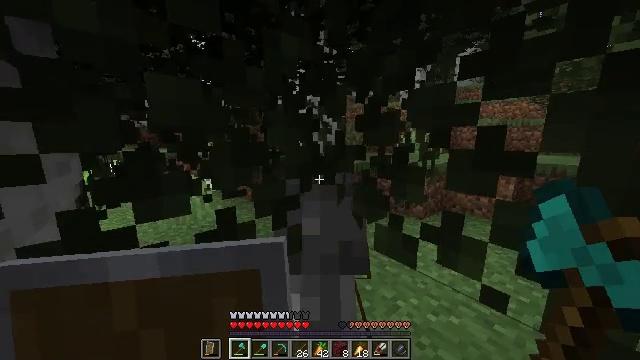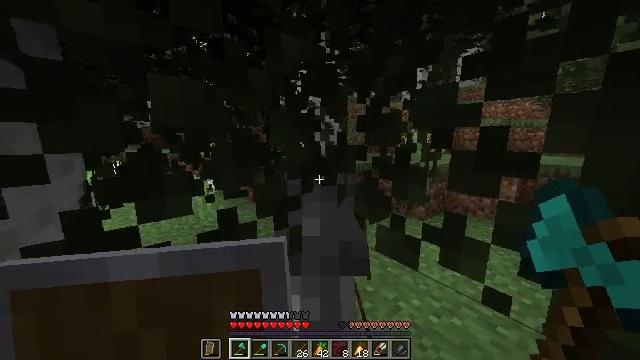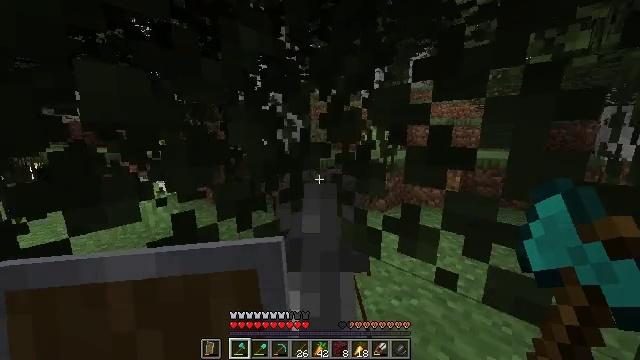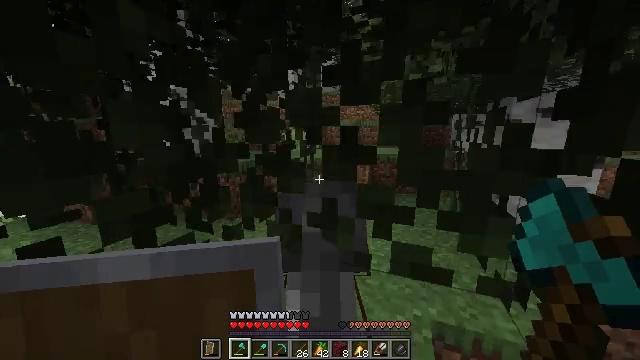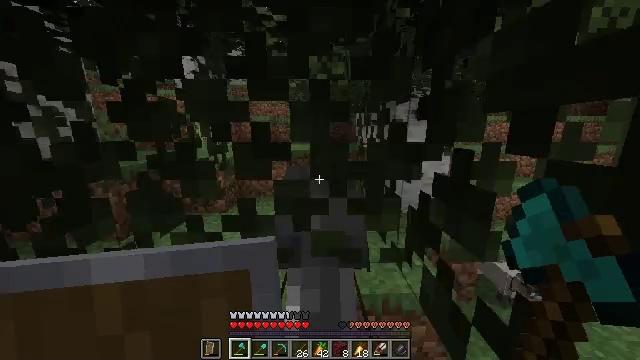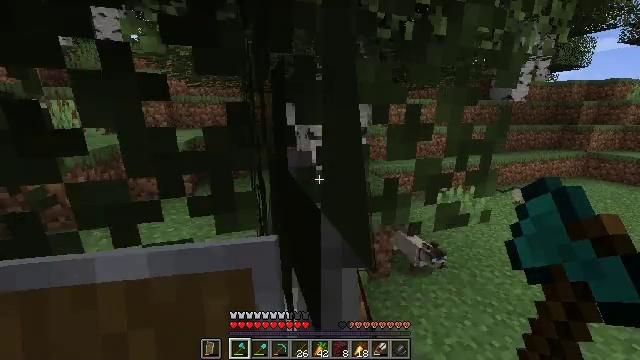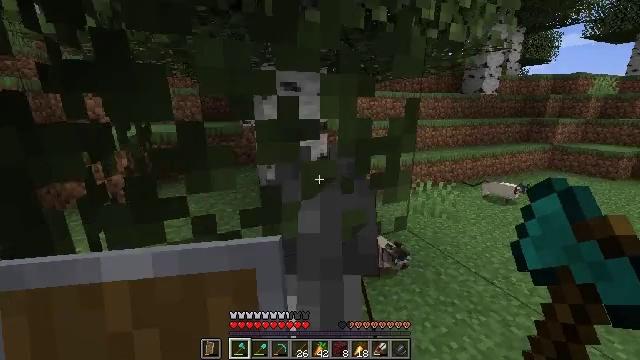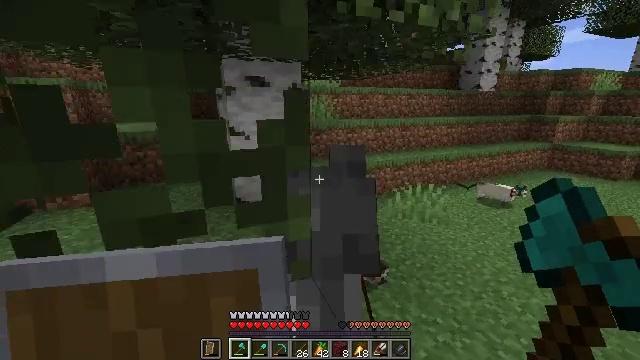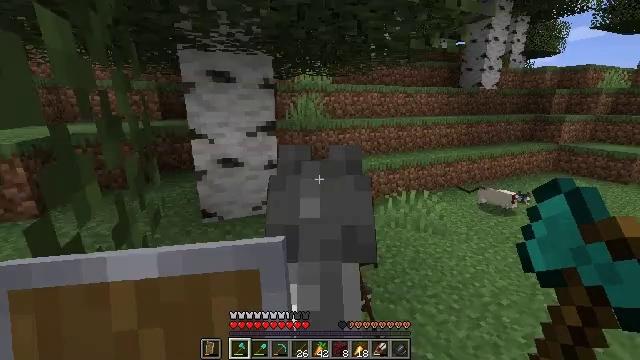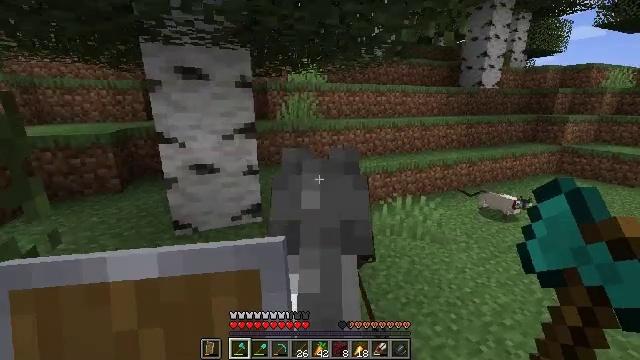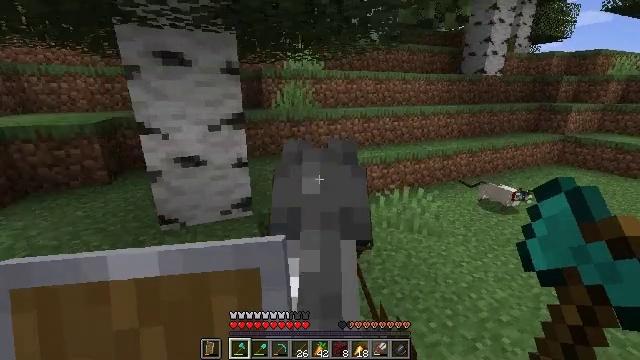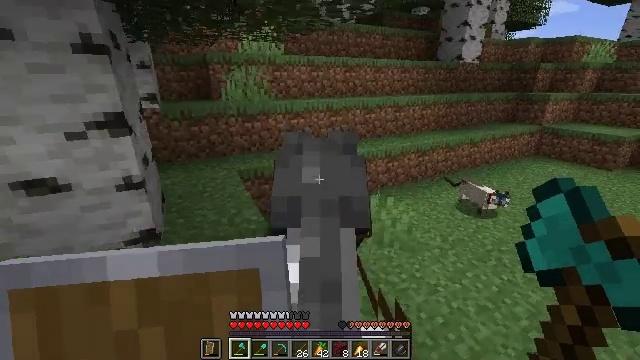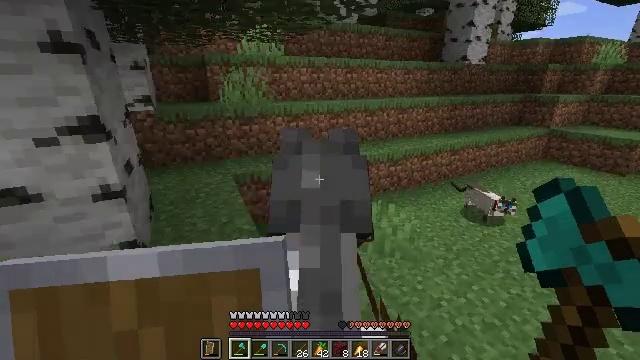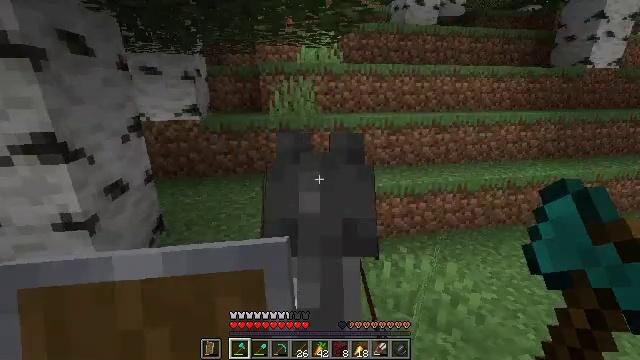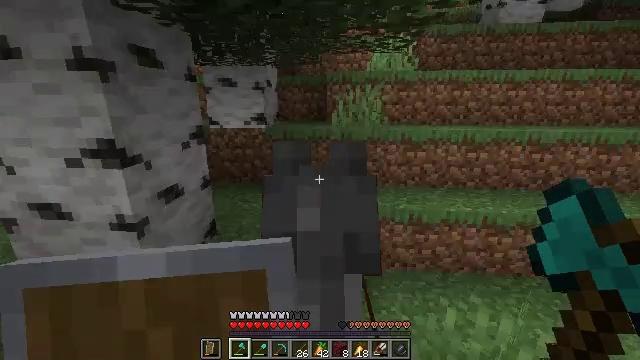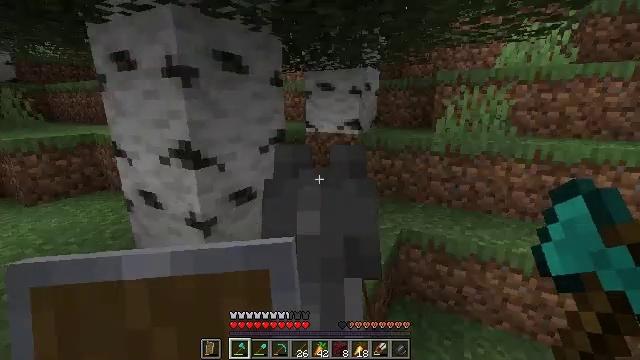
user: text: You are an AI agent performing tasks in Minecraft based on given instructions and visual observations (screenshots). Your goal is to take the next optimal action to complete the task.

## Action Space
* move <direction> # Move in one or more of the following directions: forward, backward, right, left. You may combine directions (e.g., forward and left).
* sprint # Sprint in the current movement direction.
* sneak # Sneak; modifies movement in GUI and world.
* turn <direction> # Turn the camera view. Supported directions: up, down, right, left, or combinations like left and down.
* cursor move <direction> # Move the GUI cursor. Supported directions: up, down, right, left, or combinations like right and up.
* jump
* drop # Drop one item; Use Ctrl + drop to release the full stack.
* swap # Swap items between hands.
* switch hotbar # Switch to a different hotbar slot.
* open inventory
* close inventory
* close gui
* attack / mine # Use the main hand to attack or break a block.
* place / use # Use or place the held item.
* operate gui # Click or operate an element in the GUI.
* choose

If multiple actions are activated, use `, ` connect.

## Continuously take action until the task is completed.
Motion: motion action
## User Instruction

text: Break the sand block.
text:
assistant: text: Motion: move forward and move right
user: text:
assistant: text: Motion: move forward and move right, turn right
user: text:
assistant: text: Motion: move forward and move right, turn right
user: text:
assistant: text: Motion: move forward and move right, turn right
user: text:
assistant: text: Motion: move forward and move right, turn right and down
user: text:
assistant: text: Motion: move forward and move right, turn right
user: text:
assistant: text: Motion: move forward and move right
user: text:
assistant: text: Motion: move forward and move right
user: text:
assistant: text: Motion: move forward and move right
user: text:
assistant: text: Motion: move forward and move right, turn right and down
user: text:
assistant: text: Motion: move forward and move right, turn right and down
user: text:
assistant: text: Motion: move forward and move right, turn left
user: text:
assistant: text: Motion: move forward and move right, turn left and up
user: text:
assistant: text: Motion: move forward and move right, turn left and up
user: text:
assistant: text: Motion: move forward, turn left
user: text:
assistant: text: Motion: move forward, turn left and up
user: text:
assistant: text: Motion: move forward, turn left
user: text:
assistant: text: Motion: move forward, turn left
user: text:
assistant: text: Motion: move forward, turn left and down
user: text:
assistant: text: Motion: move forward
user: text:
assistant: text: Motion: move forward, turn right
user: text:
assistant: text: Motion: move forward
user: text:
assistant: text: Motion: move forward, turn left
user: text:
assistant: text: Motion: move forward, turn left
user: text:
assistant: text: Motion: move forward, turn left and down
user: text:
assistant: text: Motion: move forward, turn left and down
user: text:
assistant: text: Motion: move forward, turn right
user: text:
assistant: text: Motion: move forward, turn right
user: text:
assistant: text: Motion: move forward and move left, turn right
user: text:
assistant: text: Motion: move forward and move left, turn right